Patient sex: M
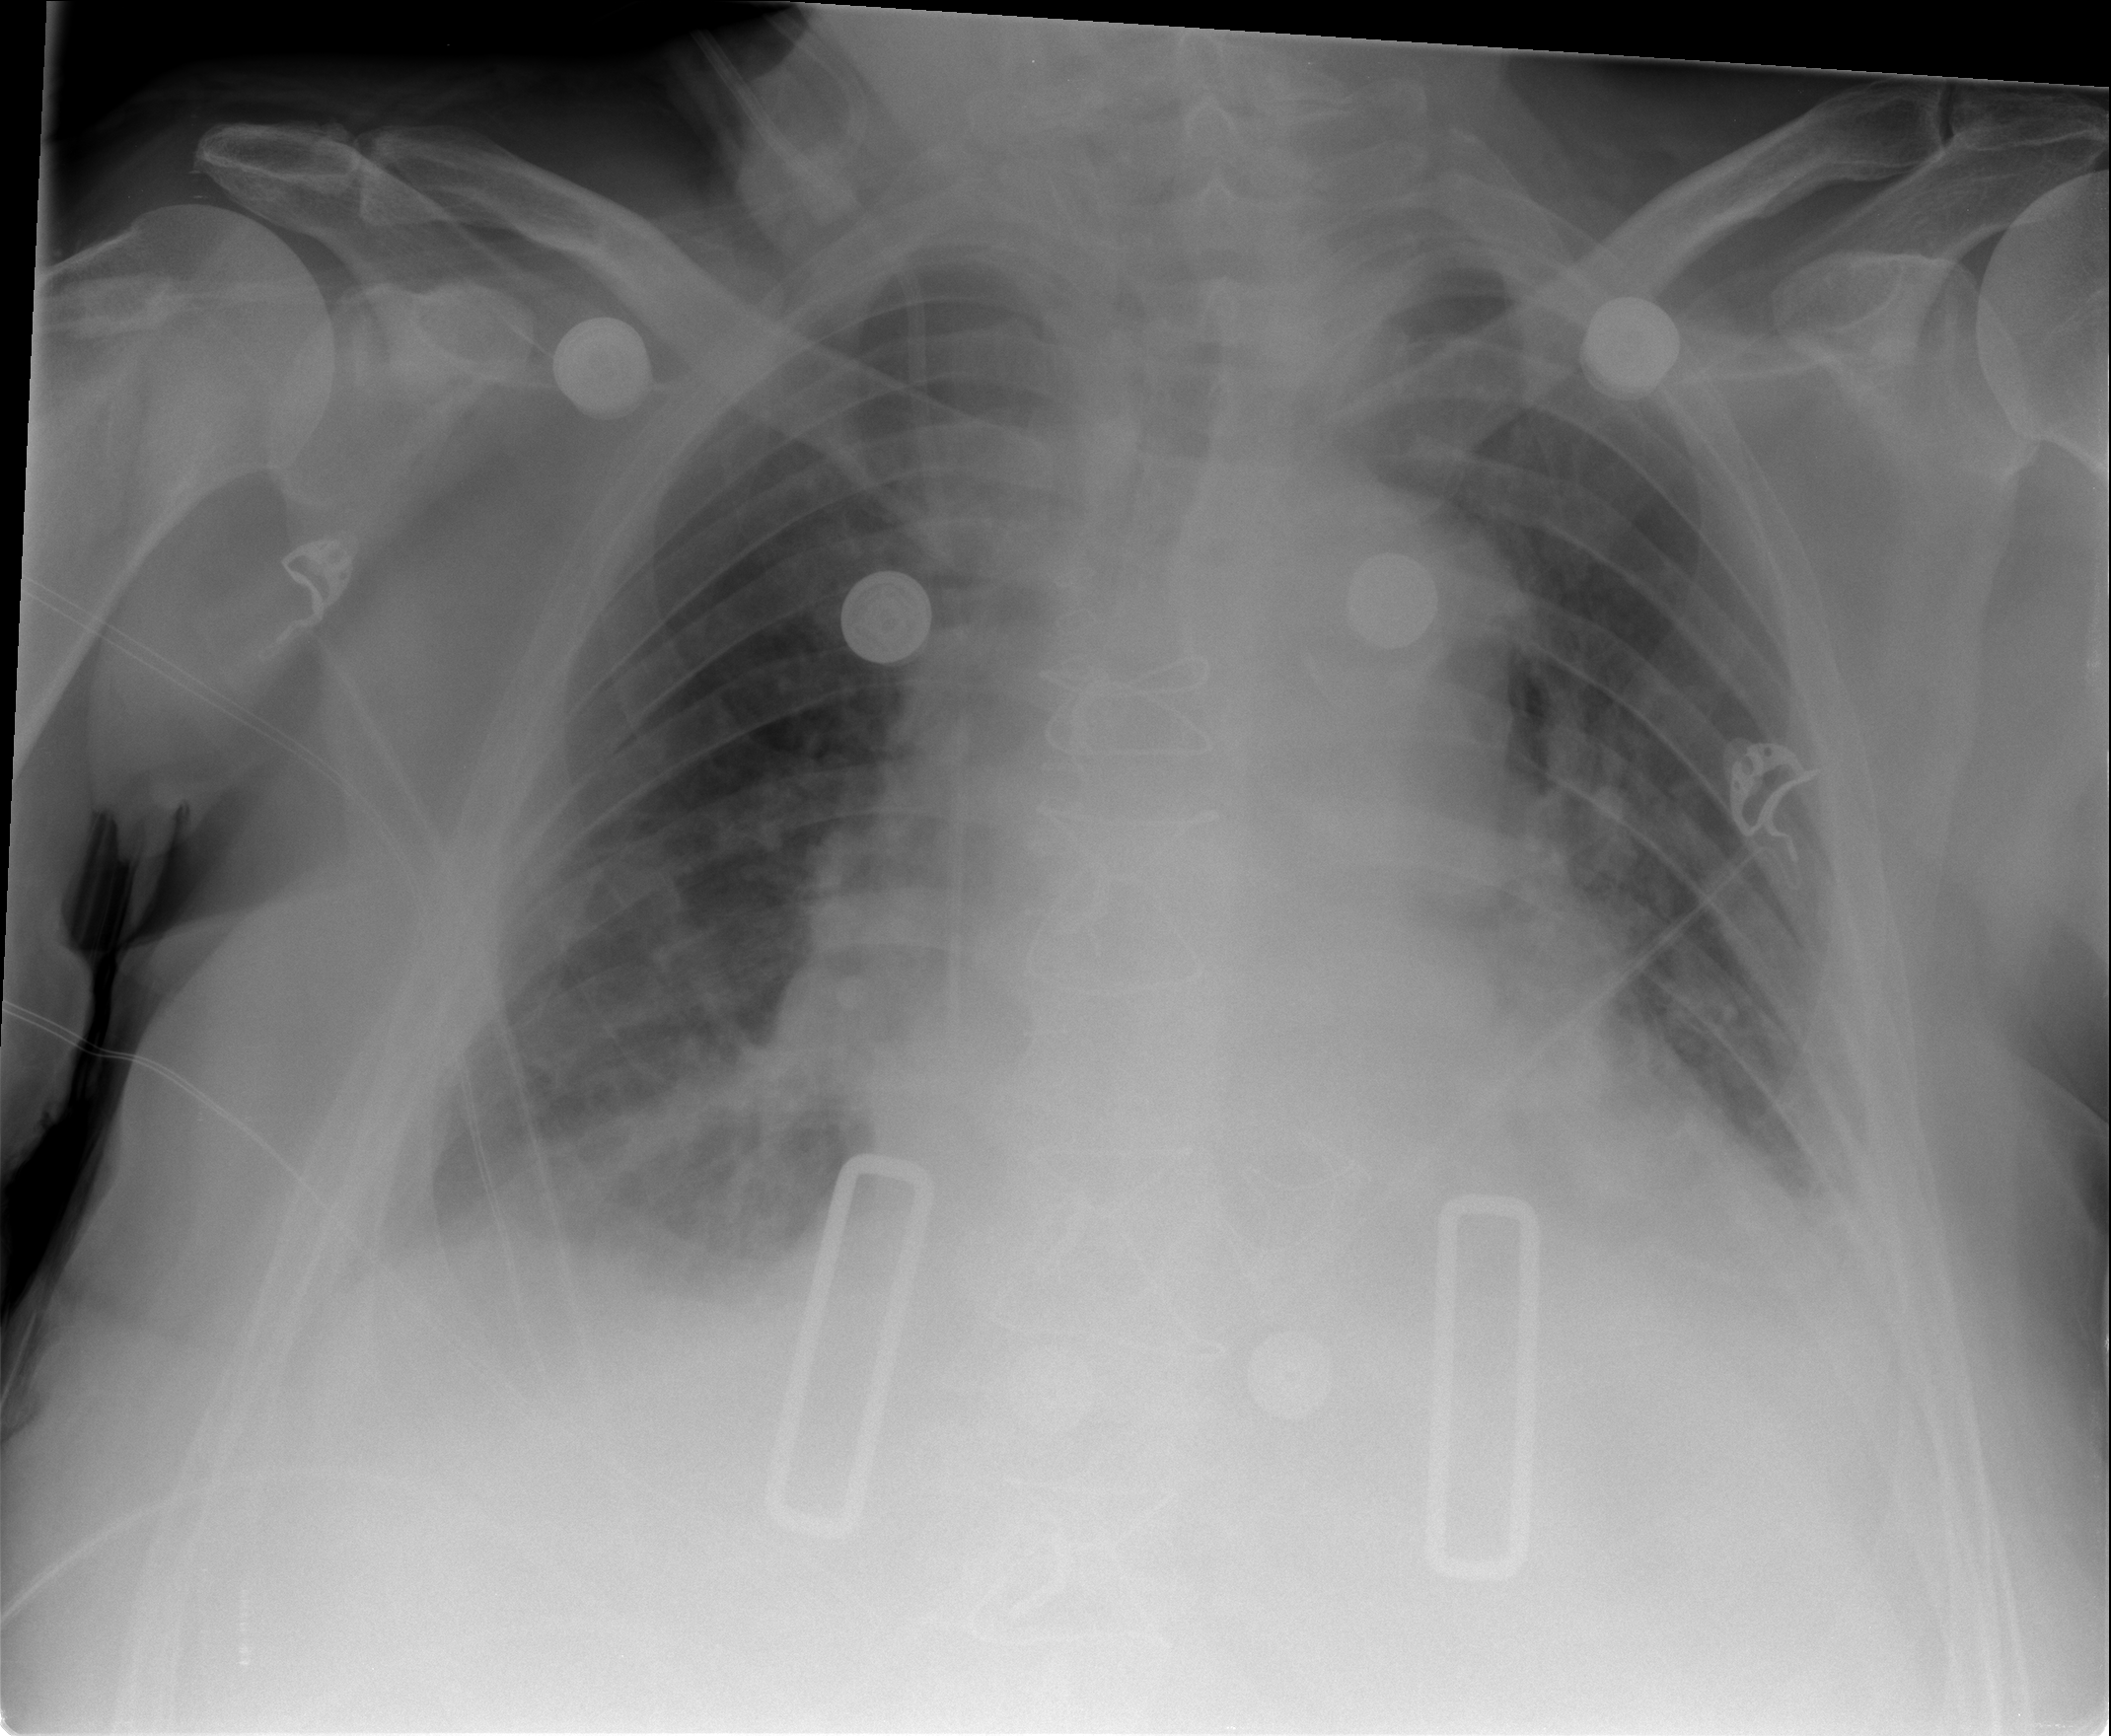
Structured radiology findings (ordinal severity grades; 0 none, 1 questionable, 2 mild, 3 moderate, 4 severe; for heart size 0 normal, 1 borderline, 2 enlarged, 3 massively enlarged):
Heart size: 2
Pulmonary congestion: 2
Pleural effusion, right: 1
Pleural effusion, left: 2
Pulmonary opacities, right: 2
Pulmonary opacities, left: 0
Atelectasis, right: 2
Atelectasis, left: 2